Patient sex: M
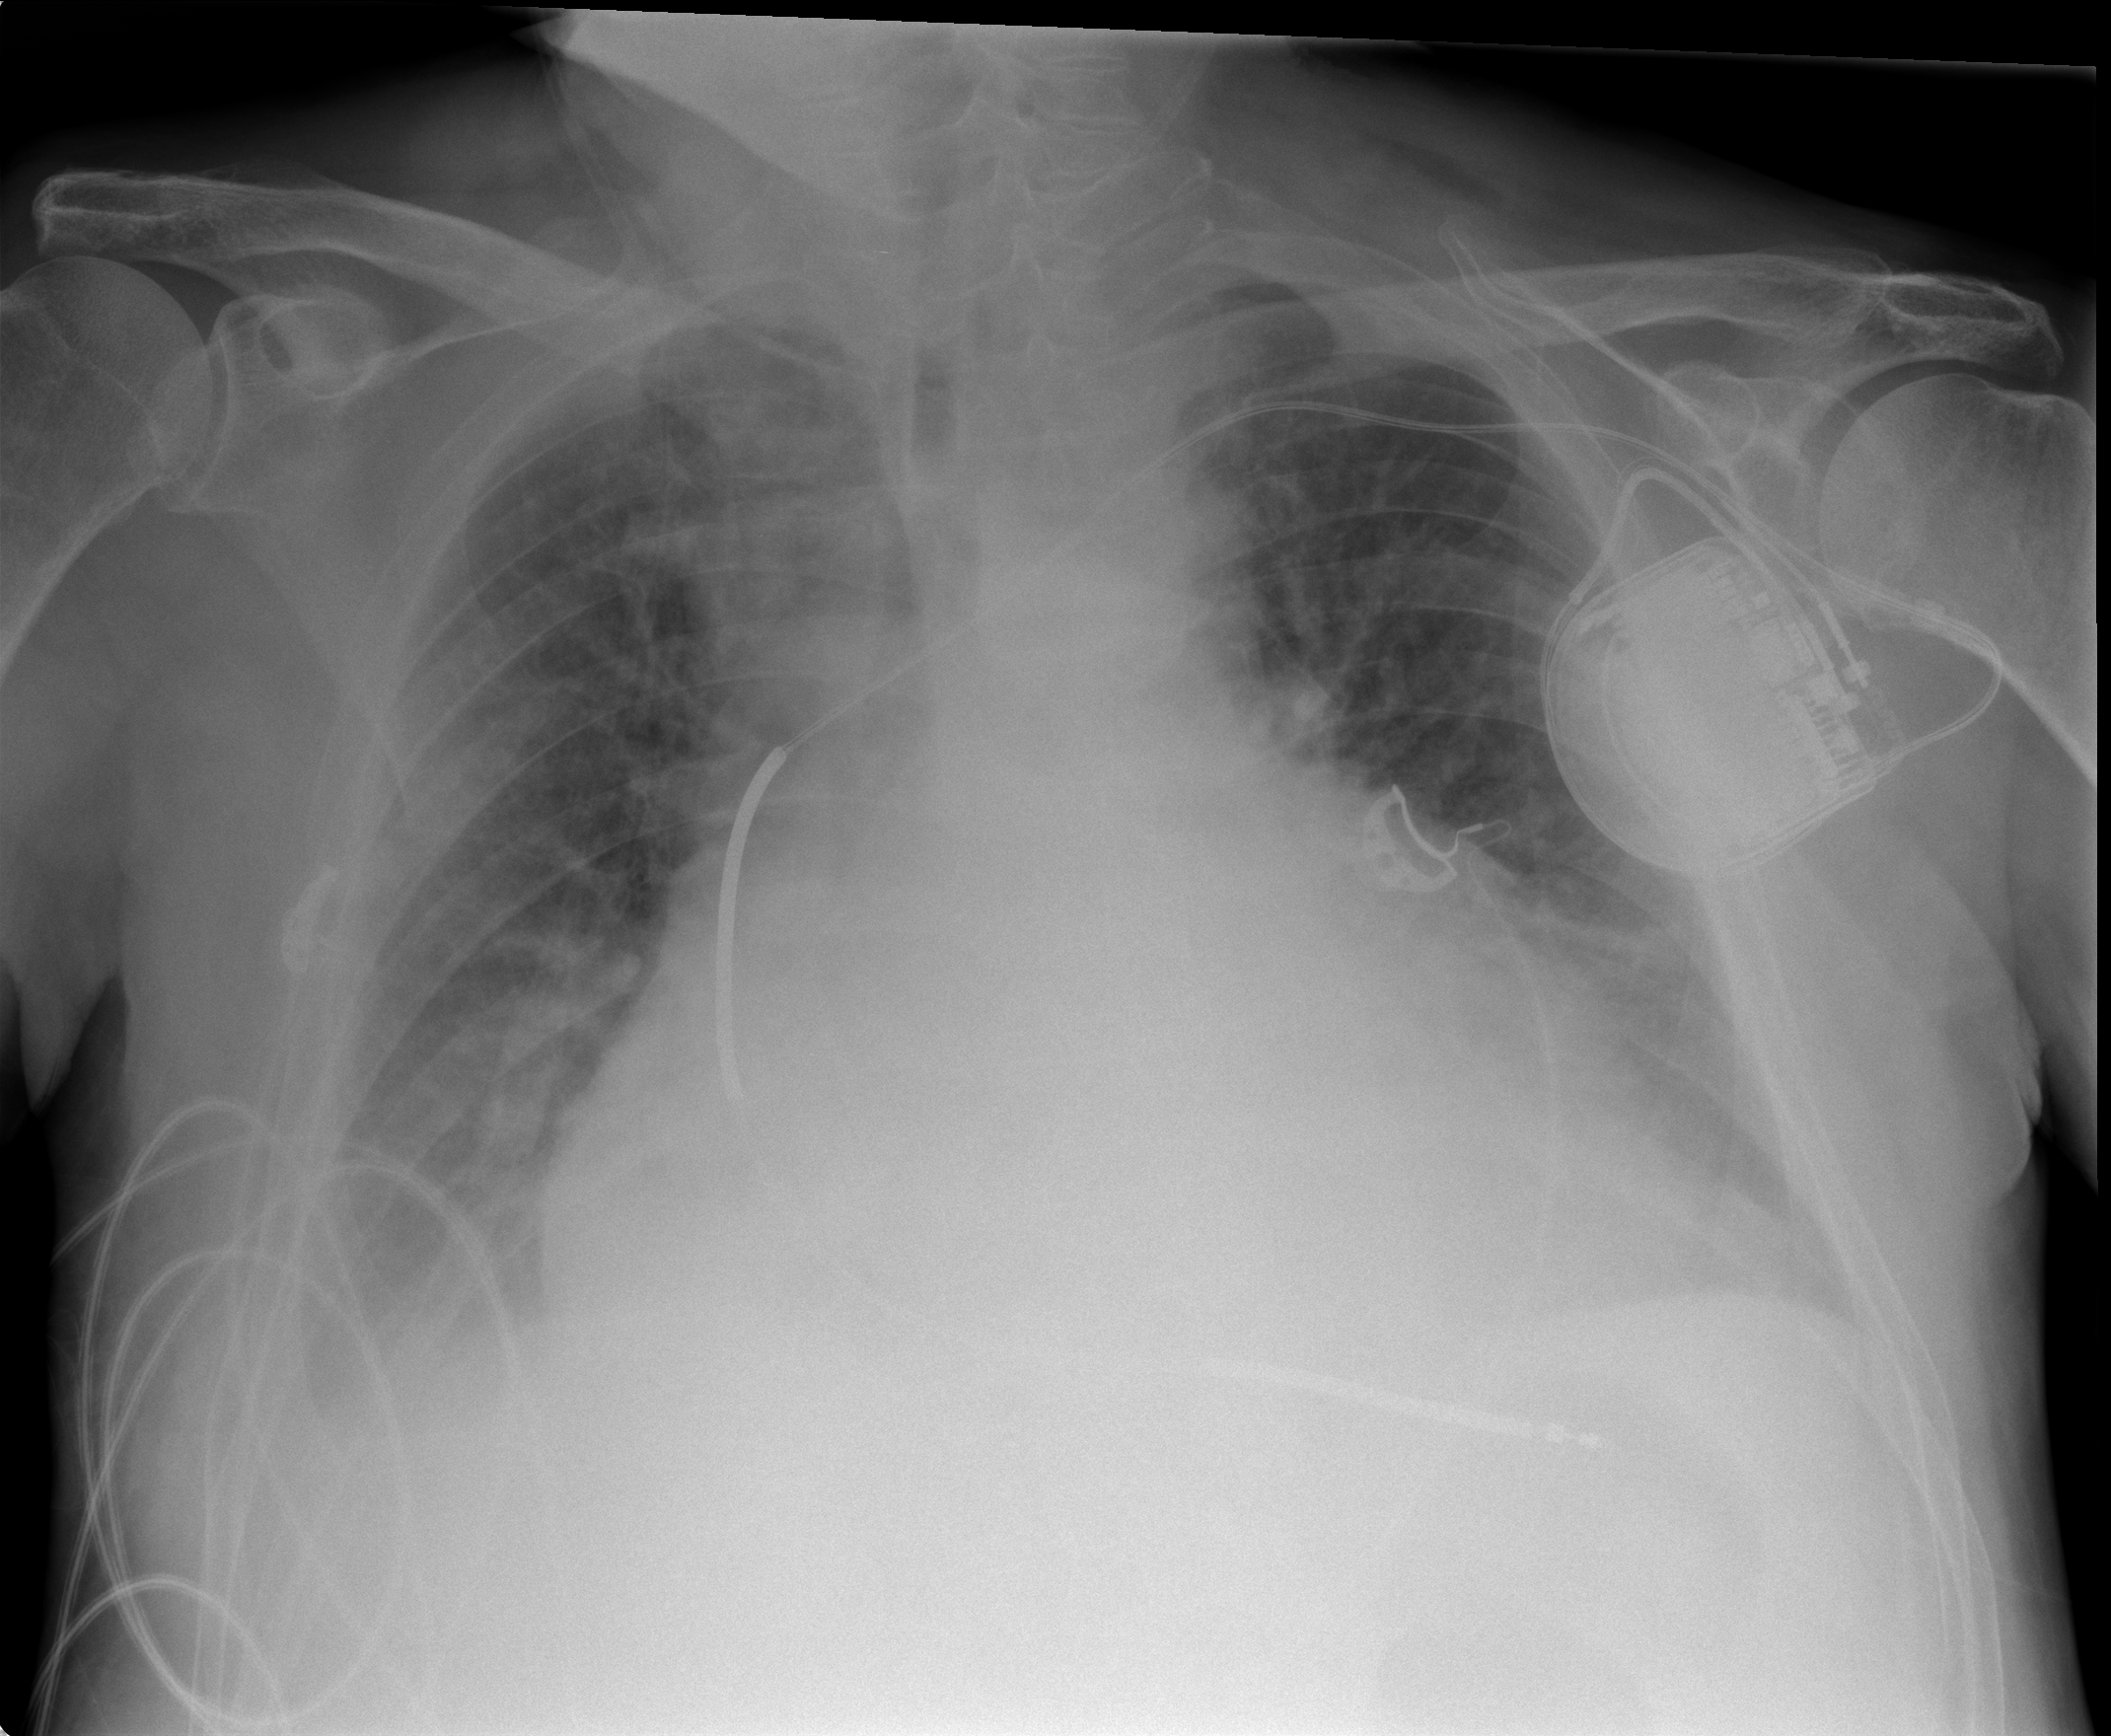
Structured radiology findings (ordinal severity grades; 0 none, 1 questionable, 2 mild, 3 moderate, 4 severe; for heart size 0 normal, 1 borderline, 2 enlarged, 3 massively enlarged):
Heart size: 3
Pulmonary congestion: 2
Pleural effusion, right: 2
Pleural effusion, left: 1
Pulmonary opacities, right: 0
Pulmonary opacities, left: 0
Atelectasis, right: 2
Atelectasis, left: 2